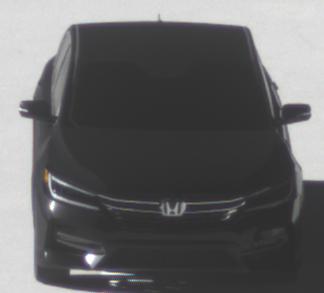
Make: Honda
Model: Accord Hybrid
Detailed model: 9. Generation
Model produced from: 2015
Model produced until: 2019
Doors: 4
Color: black
Road condition: dry road
Daytime: morning or afternoon
Contrast: high contrast